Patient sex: F
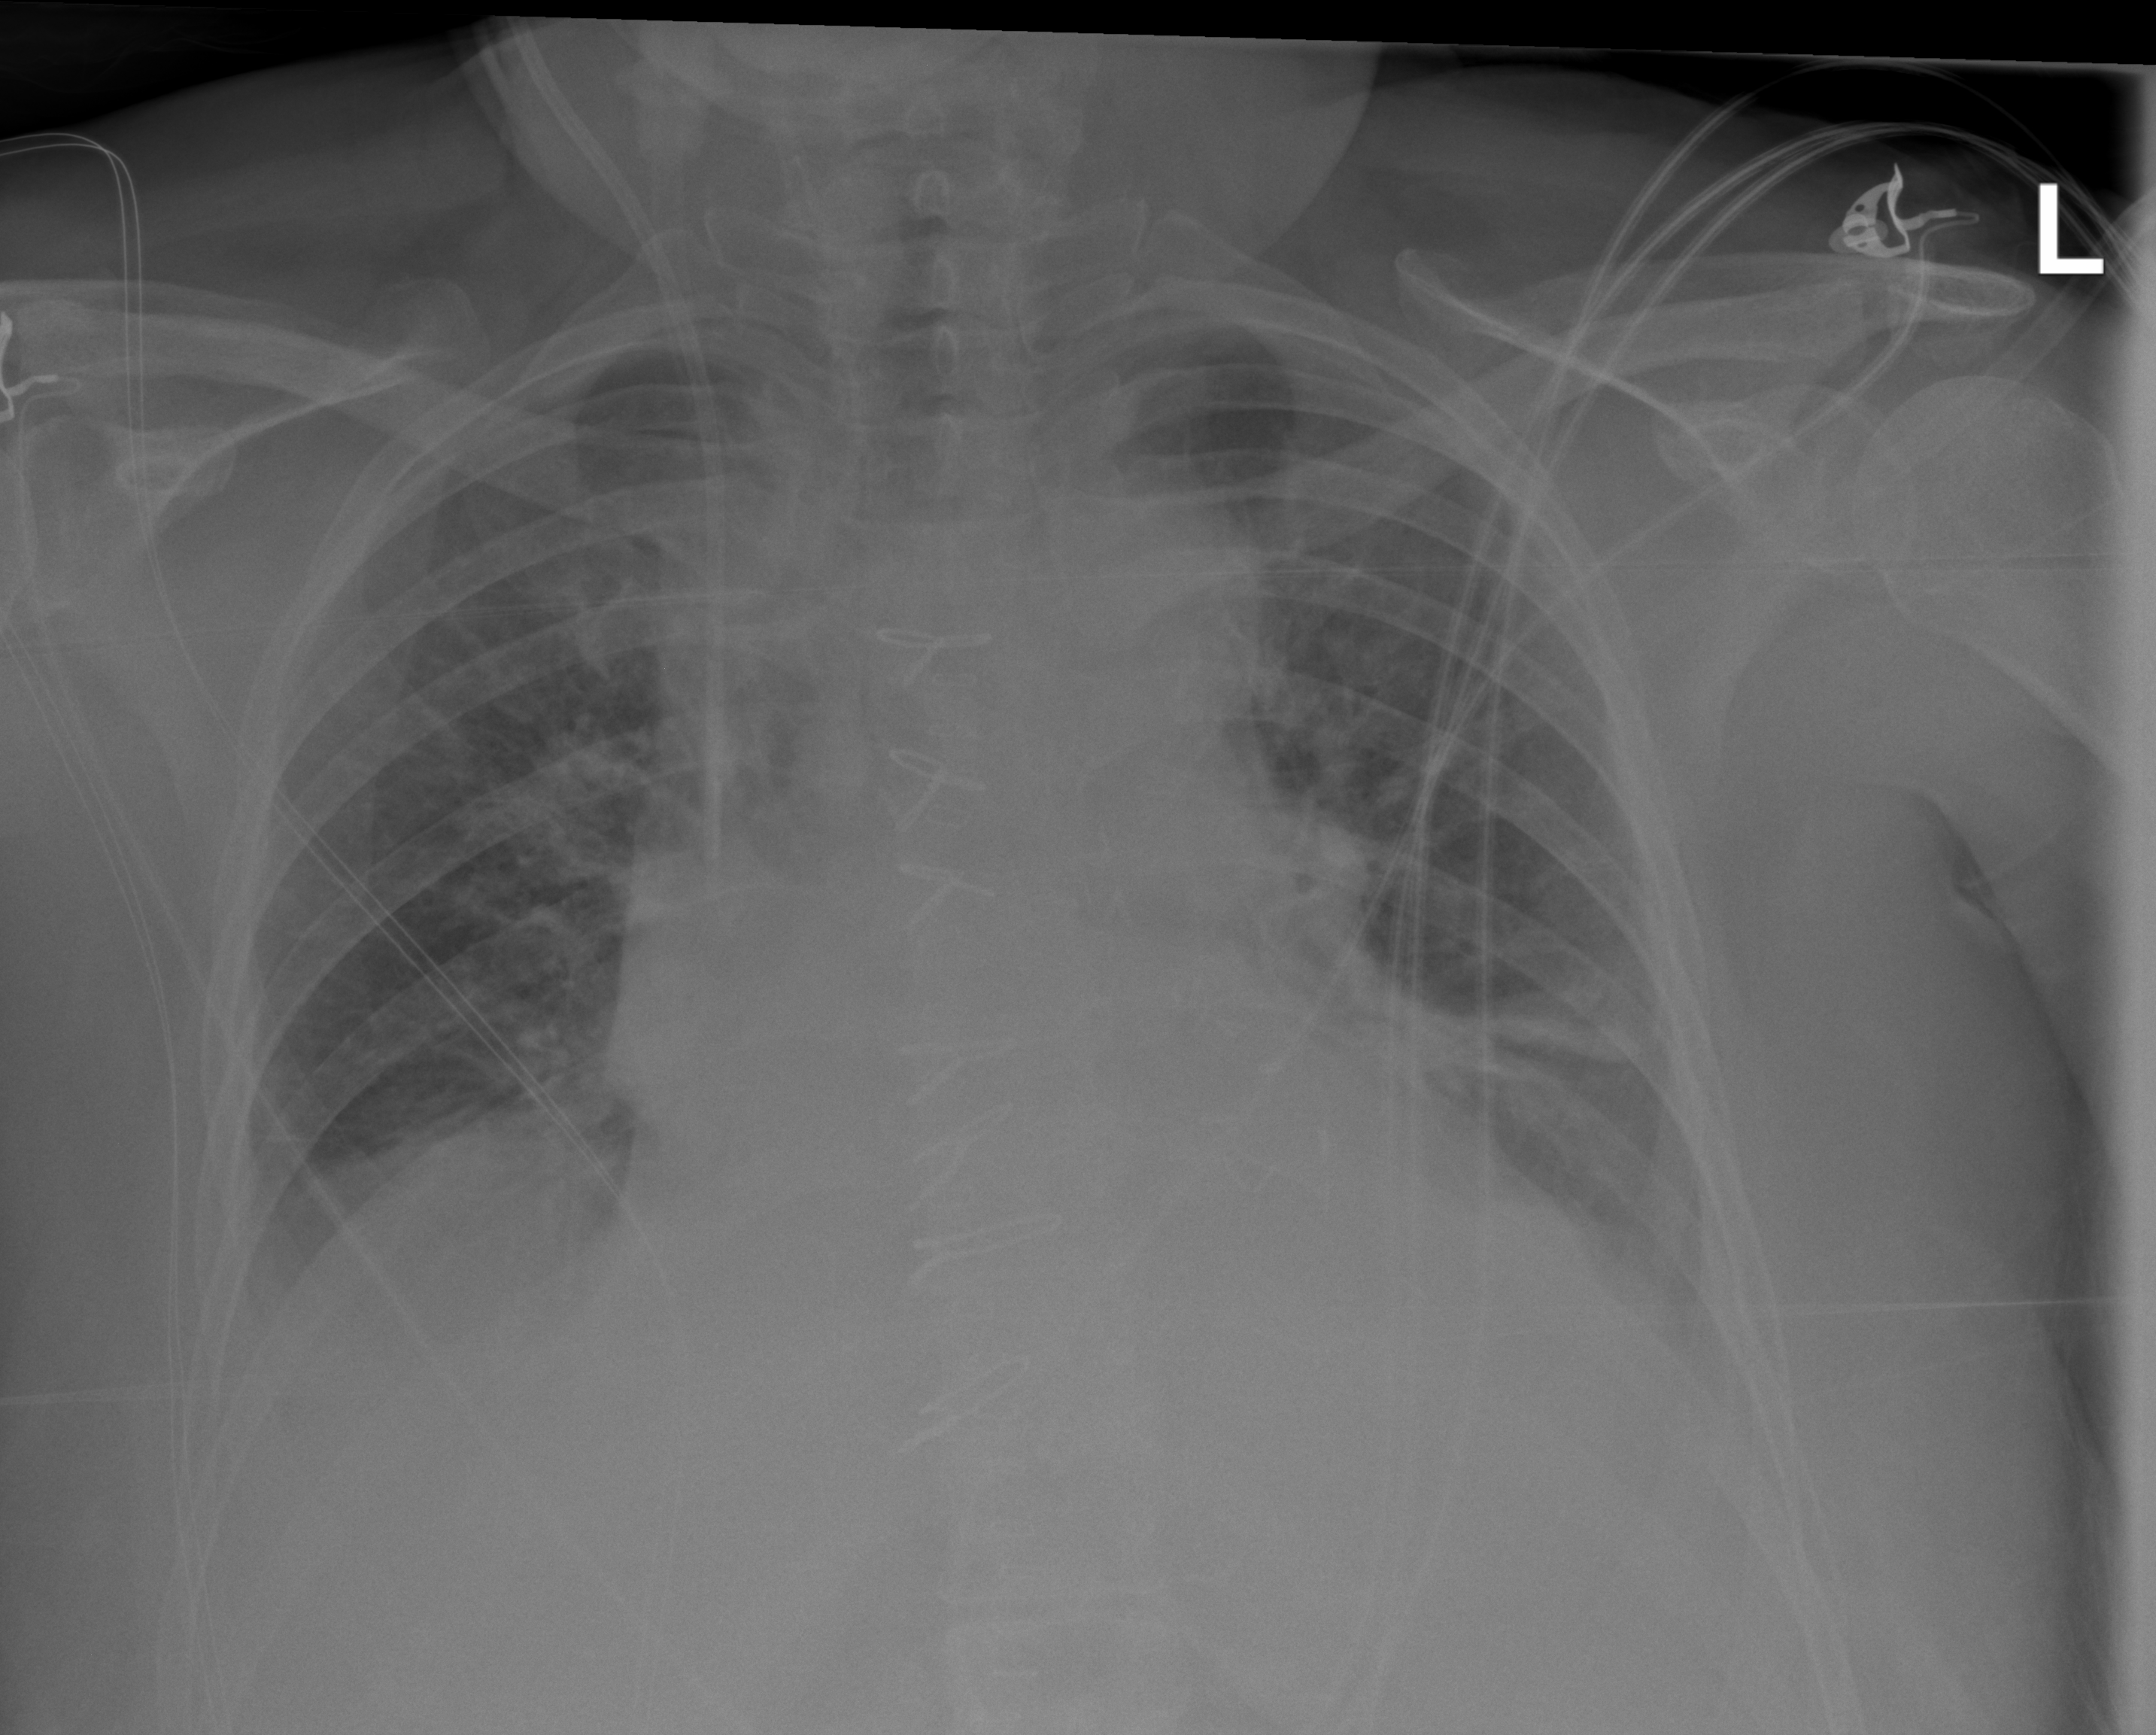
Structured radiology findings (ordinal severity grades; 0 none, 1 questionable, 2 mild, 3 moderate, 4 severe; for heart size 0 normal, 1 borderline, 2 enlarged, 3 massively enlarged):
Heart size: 2
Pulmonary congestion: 2
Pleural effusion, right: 2
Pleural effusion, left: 2
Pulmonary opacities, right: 2
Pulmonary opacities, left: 0
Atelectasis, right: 2
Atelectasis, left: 2